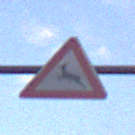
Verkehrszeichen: WildwechselRechts
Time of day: SunriseSunset
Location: Outdoor (Nature)
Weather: PartlyCloudy
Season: NotSpecified
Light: Natural